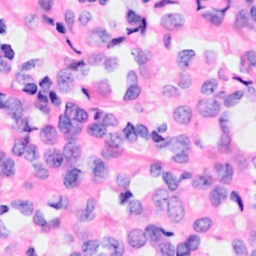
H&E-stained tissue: Breast